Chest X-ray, PA view. Patient: 45 years old, sex F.
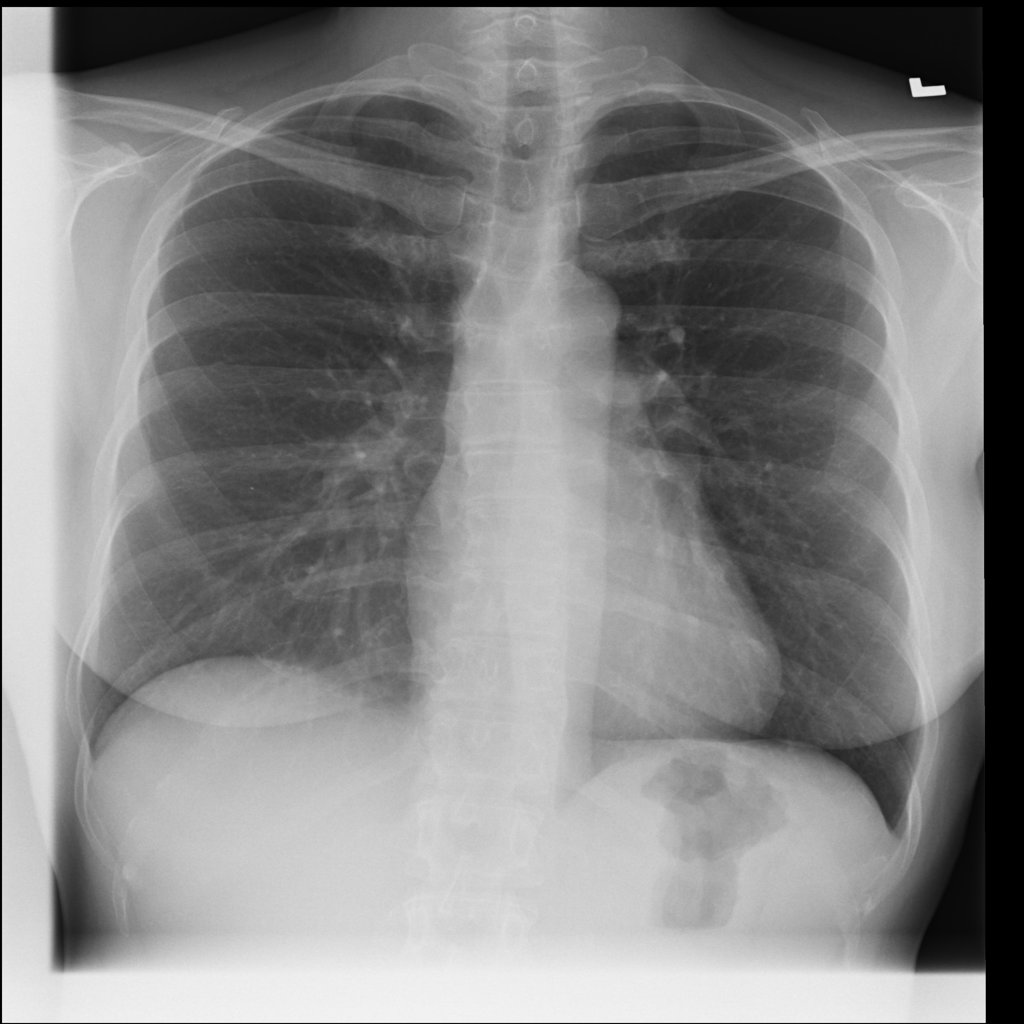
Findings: No Finding